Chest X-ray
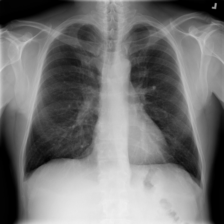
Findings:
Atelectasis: negative
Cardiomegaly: negative
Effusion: negative
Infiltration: negative
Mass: negative
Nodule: negative
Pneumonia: negative
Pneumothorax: negative
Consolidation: negative
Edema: negative
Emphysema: negative
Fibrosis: negative
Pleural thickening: negative
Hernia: negative